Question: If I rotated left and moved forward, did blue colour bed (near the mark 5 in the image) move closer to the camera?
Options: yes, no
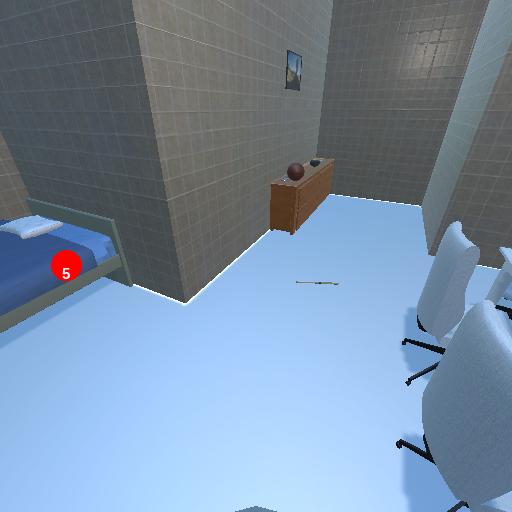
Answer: yes